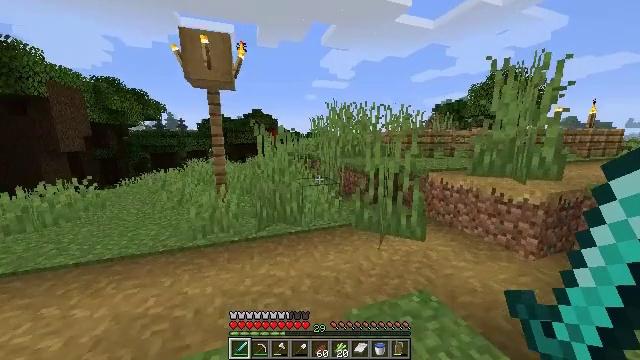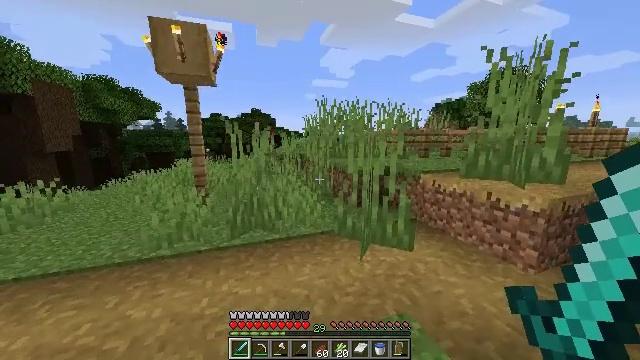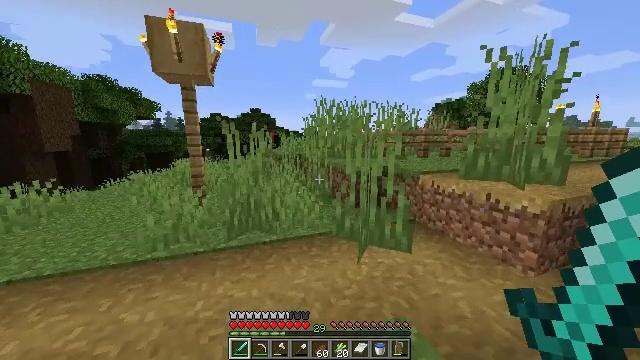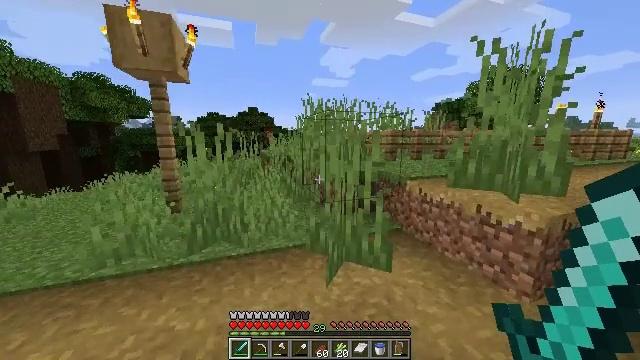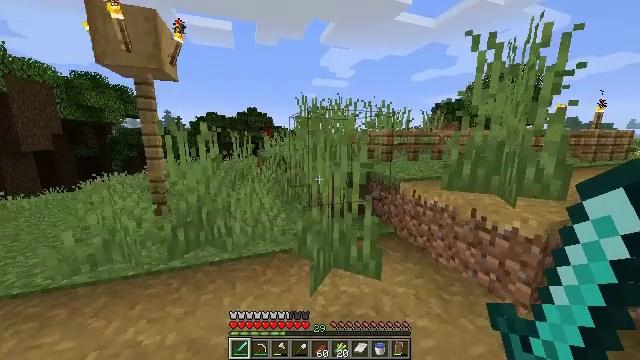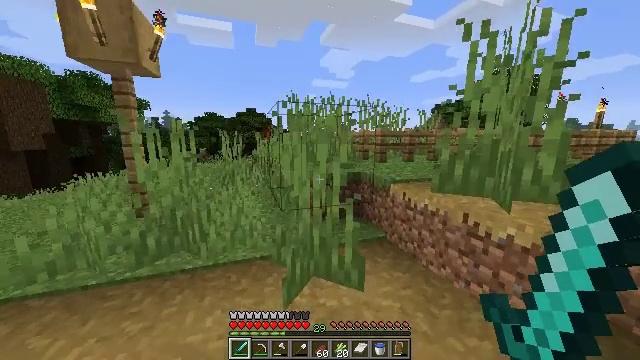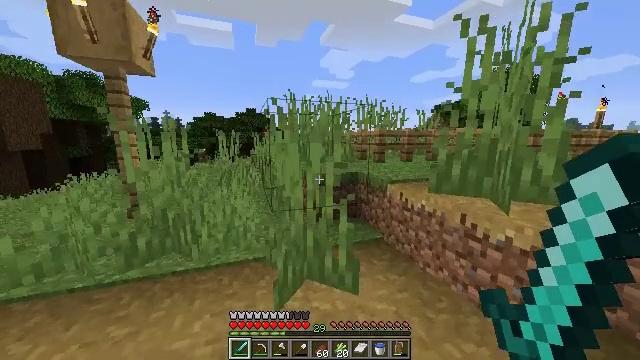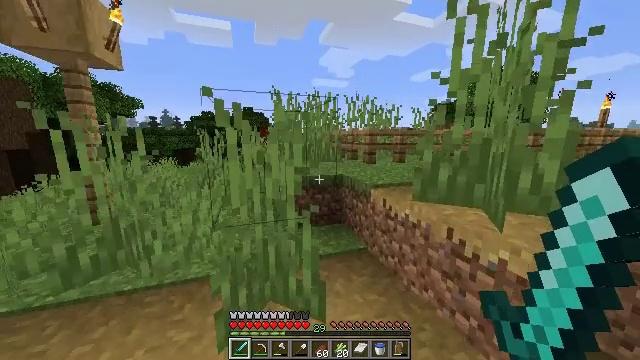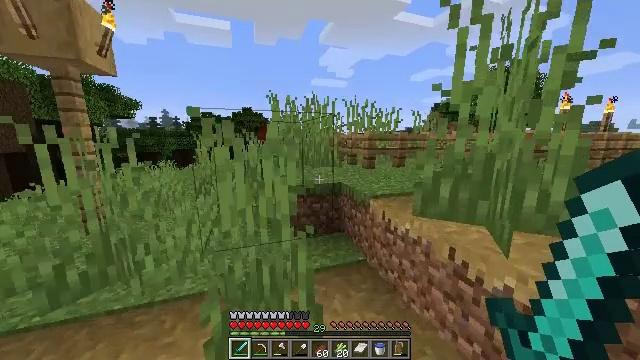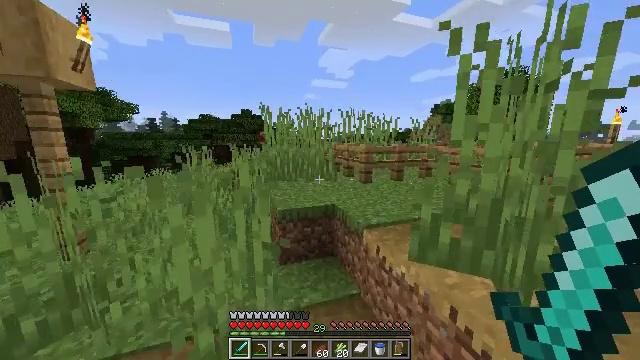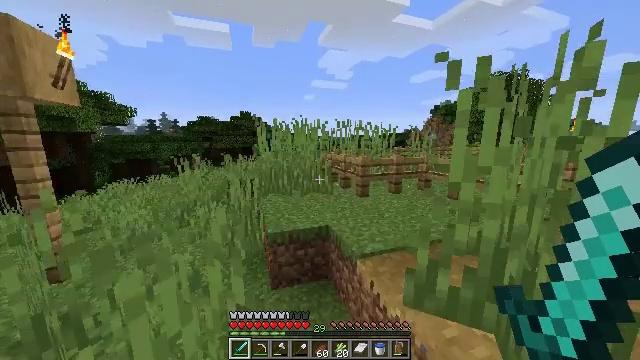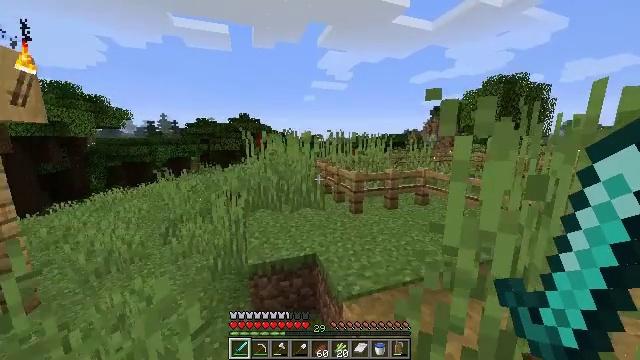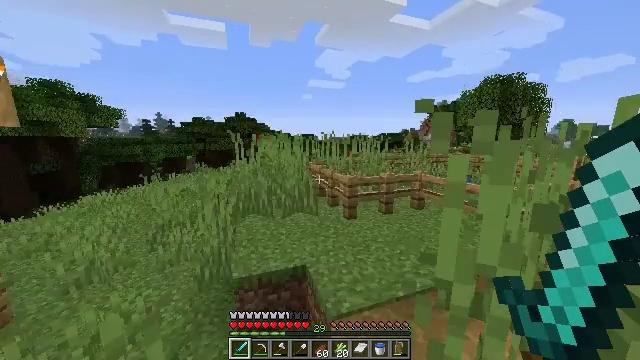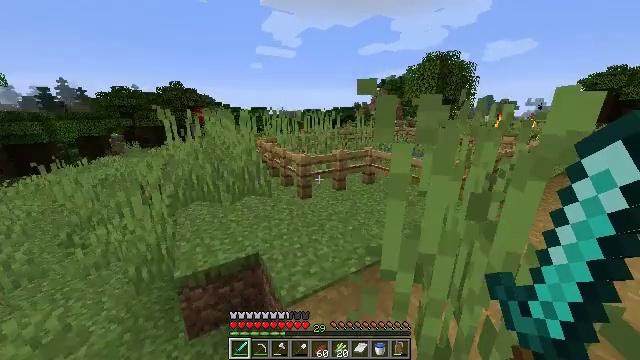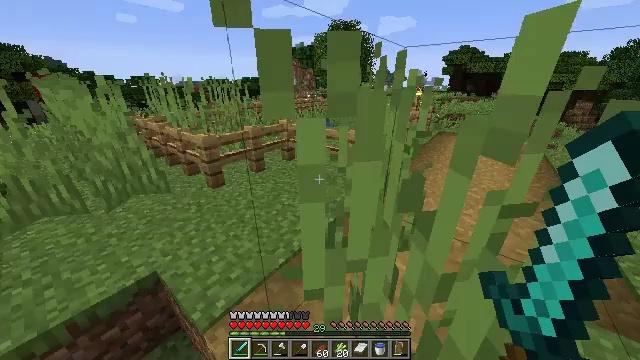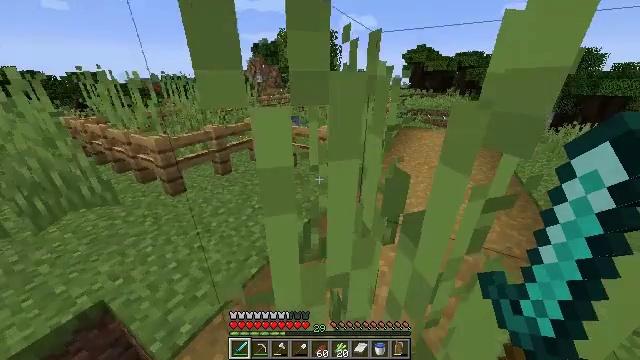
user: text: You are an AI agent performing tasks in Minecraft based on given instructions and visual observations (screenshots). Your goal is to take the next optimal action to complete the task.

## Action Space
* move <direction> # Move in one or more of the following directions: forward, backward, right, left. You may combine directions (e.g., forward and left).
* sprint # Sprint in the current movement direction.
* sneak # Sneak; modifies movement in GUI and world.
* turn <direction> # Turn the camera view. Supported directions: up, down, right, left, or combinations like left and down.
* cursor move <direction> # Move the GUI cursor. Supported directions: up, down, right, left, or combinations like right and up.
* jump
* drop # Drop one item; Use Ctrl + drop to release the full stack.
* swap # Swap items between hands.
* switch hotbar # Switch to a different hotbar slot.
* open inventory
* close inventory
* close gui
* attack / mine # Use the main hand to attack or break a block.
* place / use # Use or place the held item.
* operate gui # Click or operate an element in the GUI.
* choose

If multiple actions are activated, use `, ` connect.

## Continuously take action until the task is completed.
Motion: motion action
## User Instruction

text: Harvest a cornflower from the meadow.
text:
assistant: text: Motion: move forward and move right, sprint
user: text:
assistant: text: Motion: move forward and move right, sprint
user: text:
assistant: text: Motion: move forward and move right, sprint
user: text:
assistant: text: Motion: move forward and move right, sprint
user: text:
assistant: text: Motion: move forward and move right, sprint
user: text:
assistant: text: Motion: move forward and move right, sprint
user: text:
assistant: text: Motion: move forward and move right, sprint
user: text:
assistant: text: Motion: move forward and move right, sprint, jump
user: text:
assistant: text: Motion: move forward and move right, sprint, jump
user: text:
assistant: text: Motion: move forward and move right, sprint, jump
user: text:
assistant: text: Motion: move forward and move right, sprint, jump
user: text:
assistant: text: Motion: move forward and move right, sprint, jump
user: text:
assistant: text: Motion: move forward and move right, sprint, turn right and down, jump
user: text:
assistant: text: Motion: move forward and move right, sprint, turn right and down, jump
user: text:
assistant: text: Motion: move forward and move right, sprint, turn right, jump
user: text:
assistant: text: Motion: move forward and move right, sprint, jump
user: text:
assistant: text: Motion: move forward and move right, sprint, jump
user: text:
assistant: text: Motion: move forward and move right, sprint, jump
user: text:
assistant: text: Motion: move forward and move right, sprint, jump
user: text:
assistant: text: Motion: move forward and move right, sprint, jump
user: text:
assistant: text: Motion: move forward and move right, sprint, jump
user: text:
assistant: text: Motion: move forward and move right, sprint, jump
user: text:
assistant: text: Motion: move forward and move right, sprint, jump
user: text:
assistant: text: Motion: move forward and move right, sprint, jump
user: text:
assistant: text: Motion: move forward and move right, sprint, jump
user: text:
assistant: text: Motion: move forward and move right, sprint, jump
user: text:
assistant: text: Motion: move forward and move right, sprint, jump
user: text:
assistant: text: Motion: move forward and move right, sprint, jump
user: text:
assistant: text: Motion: move forward and move right, sprint, jump
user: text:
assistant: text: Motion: move forward and move right, sprint, jump